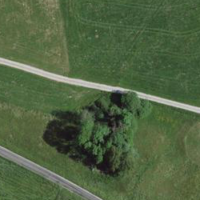
EUNIS habitat code: 24
Species observed at this site:
Dactylis glomerata